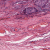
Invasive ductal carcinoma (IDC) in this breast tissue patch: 1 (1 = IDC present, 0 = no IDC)